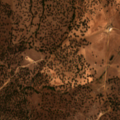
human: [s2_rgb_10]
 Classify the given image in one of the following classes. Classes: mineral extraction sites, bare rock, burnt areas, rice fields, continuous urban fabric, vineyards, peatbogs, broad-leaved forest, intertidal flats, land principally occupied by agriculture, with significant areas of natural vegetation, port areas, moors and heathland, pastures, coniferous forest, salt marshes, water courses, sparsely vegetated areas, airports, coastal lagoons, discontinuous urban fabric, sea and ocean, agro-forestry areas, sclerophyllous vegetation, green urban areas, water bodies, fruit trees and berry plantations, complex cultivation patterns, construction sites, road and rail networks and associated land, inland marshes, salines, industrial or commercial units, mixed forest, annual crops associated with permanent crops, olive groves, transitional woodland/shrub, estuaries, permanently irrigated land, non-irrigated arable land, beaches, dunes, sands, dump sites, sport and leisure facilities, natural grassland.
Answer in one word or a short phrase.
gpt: non-irrigated arable land, agro-forestry areas, broad-leaved forest, transitional woodland/shrub